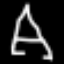
Label: The Eiffel Tower